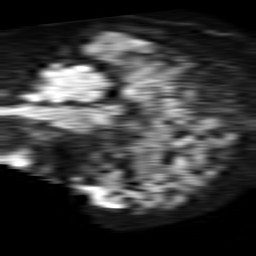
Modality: TRACE
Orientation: sagittal
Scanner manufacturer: philips
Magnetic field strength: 1.5 T
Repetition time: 4.6 s
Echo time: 0.08517 s